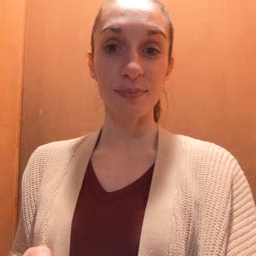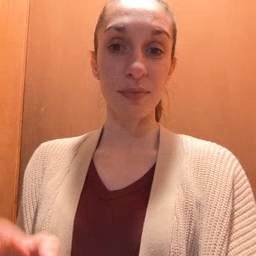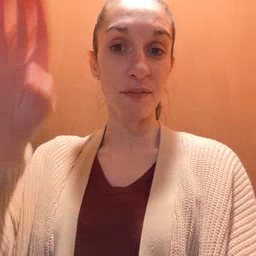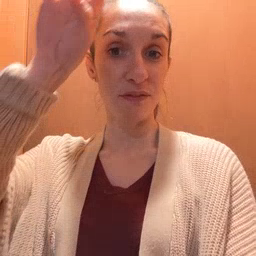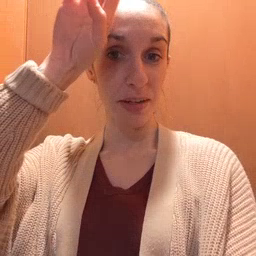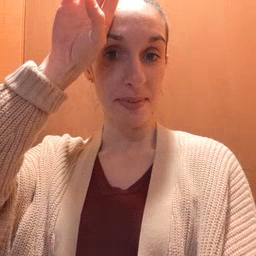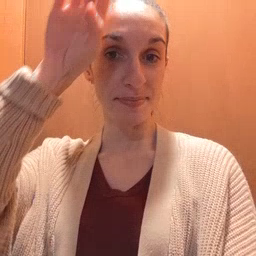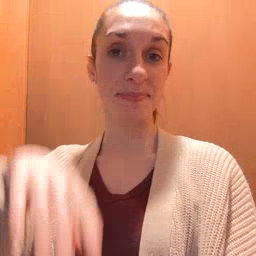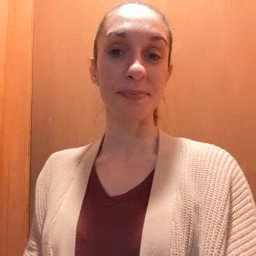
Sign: fireman